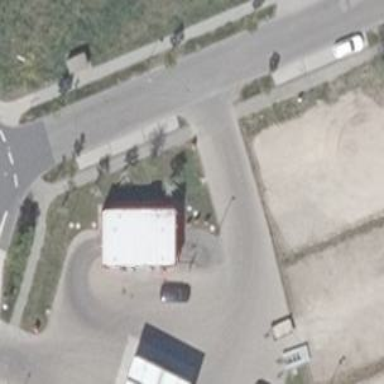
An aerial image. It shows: Car wash facility.